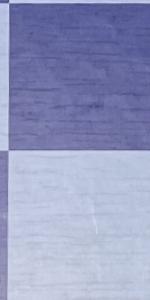
Label: Empty